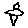
Label: bird